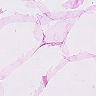
Metastatic tissue present: no